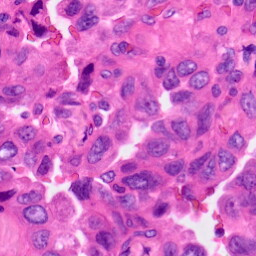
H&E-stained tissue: Lung